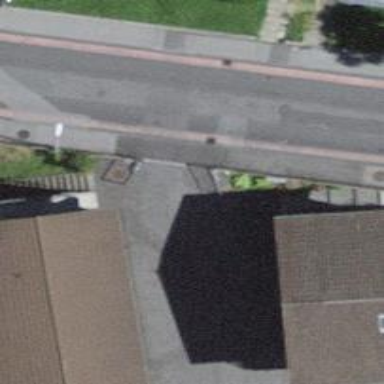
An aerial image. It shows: Residential road.